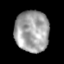
Tissue: lung
Cell type: T cells
Senescence score: 0.2335
Nuclear area (px): 1380
Mean DAPI intensity: 162.049